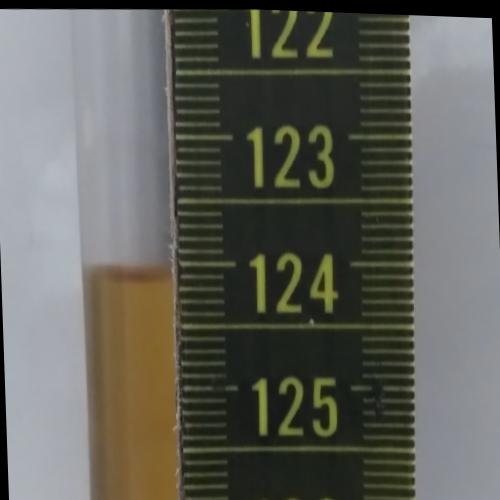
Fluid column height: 124.1 cm